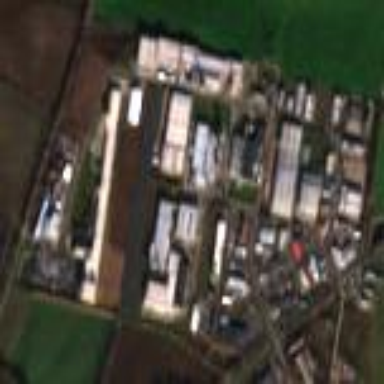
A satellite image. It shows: Industrial area.